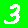
Digit: 3